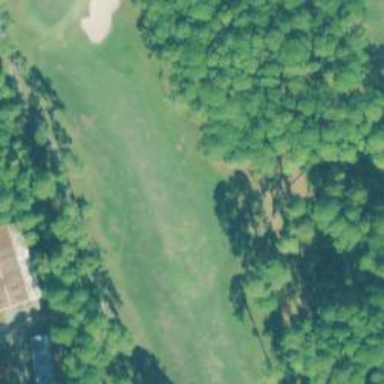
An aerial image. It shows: View of golf hole.